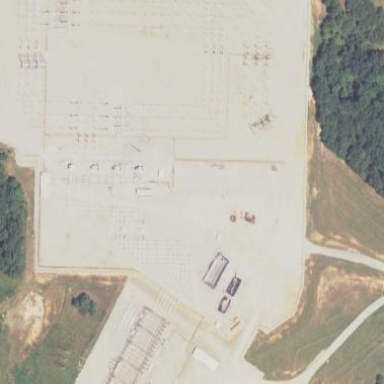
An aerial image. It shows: Outdoor power substation with fence surrounding it. The substation operates at the transmission level.